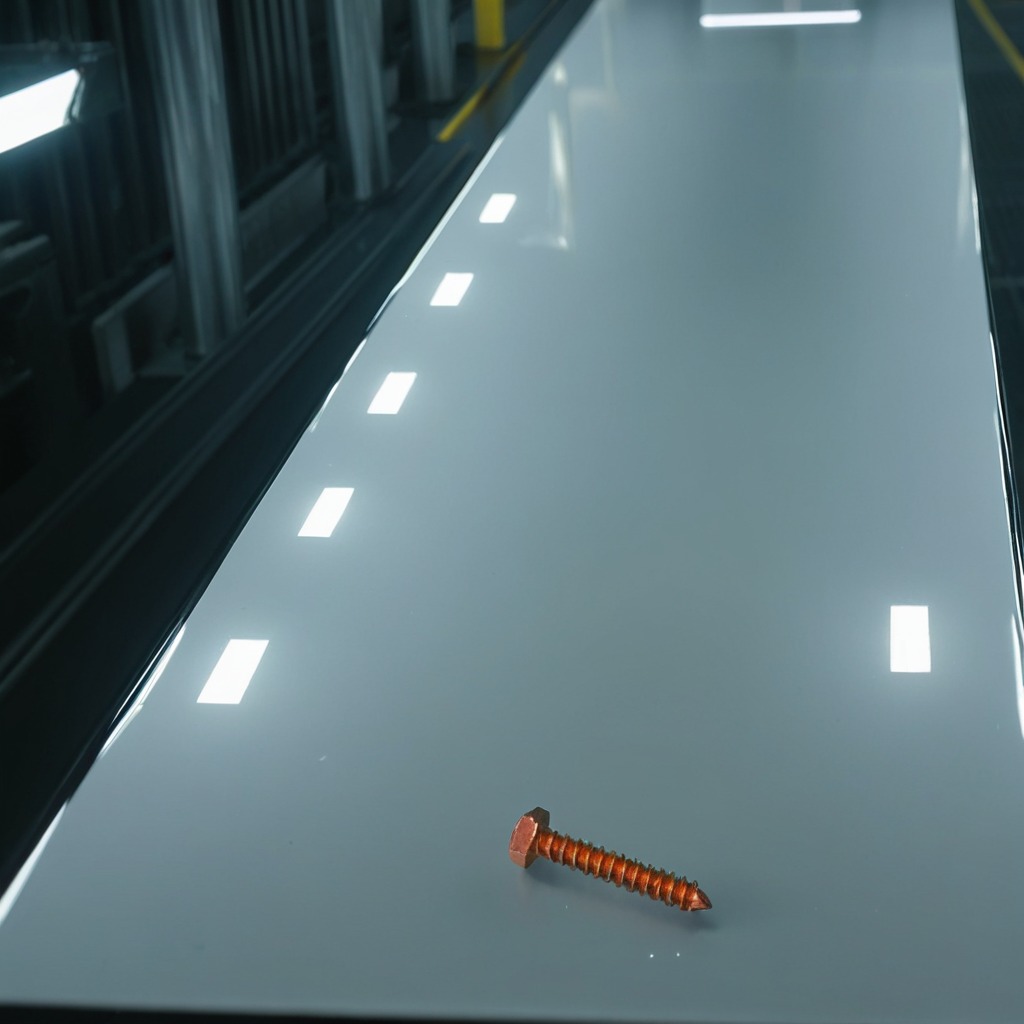
A metal screw is lying on a table in a ship maintenance bay industrial lighting.